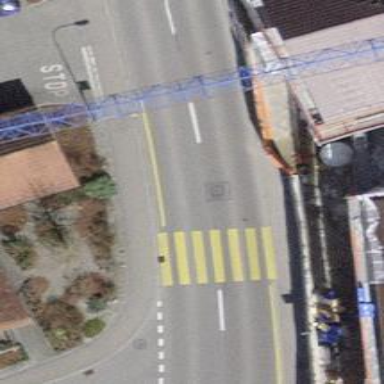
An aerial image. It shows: Crossing road.